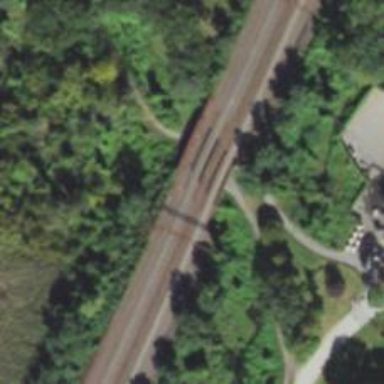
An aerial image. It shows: Bridge with electrified railway tracks featuring contact line.